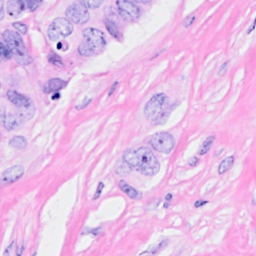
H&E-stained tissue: Breast